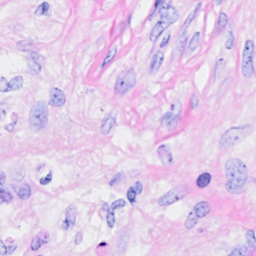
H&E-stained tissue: Breast